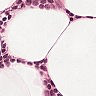
Metastatic tissue present: no